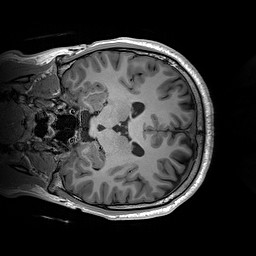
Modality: T1w
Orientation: coronal
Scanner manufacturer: siemens
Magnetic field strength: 3 T
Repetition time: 2.2 s
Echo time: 0.00244 s